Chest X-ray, PA view. Patient: 30 years old, sex M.
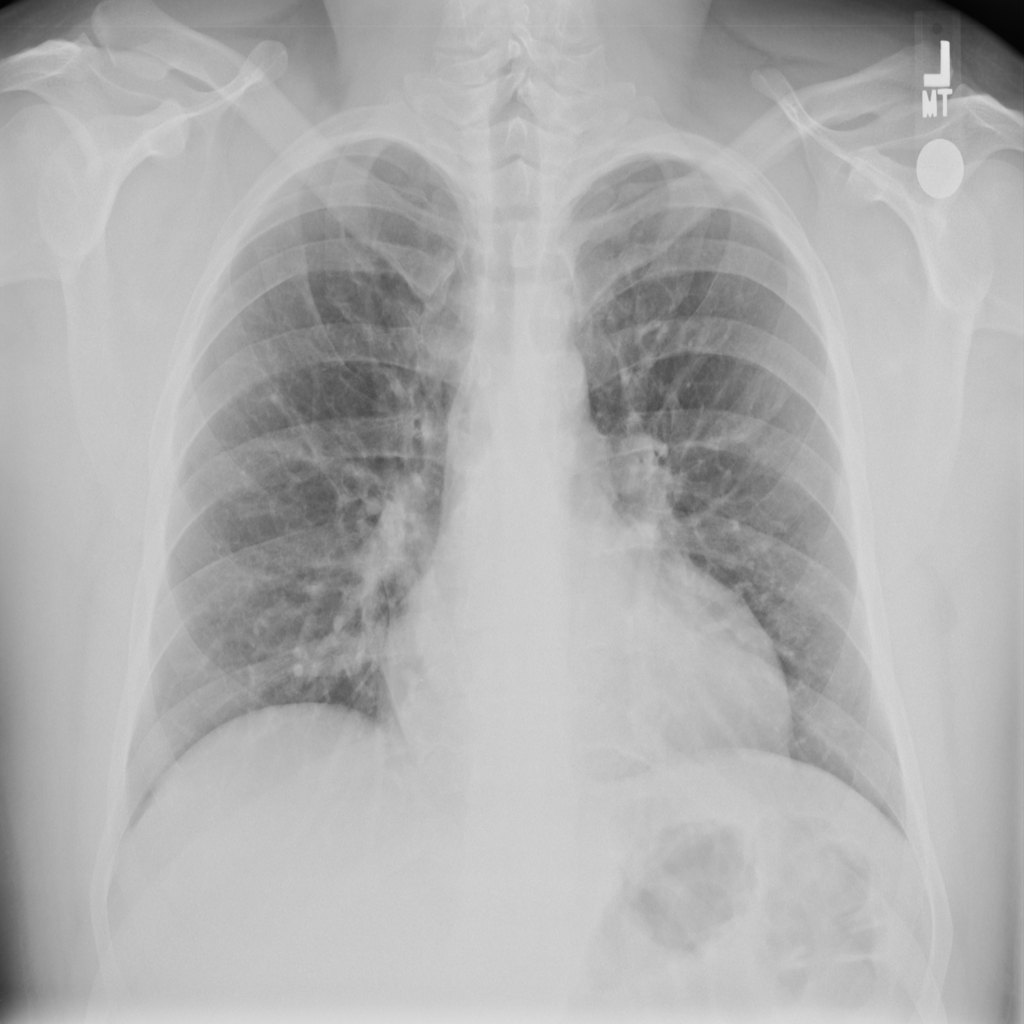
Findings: No Finding